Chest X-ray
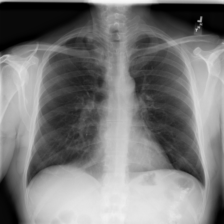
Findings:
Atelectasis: negative
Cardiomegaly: negative
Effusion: negative
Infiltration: negative
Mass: negative
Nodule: negative
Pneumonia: negative
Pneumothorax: negative
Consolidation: negative
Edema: negative
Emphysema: negative
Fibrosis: negative
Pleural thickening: negative
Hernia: negative